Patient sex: F
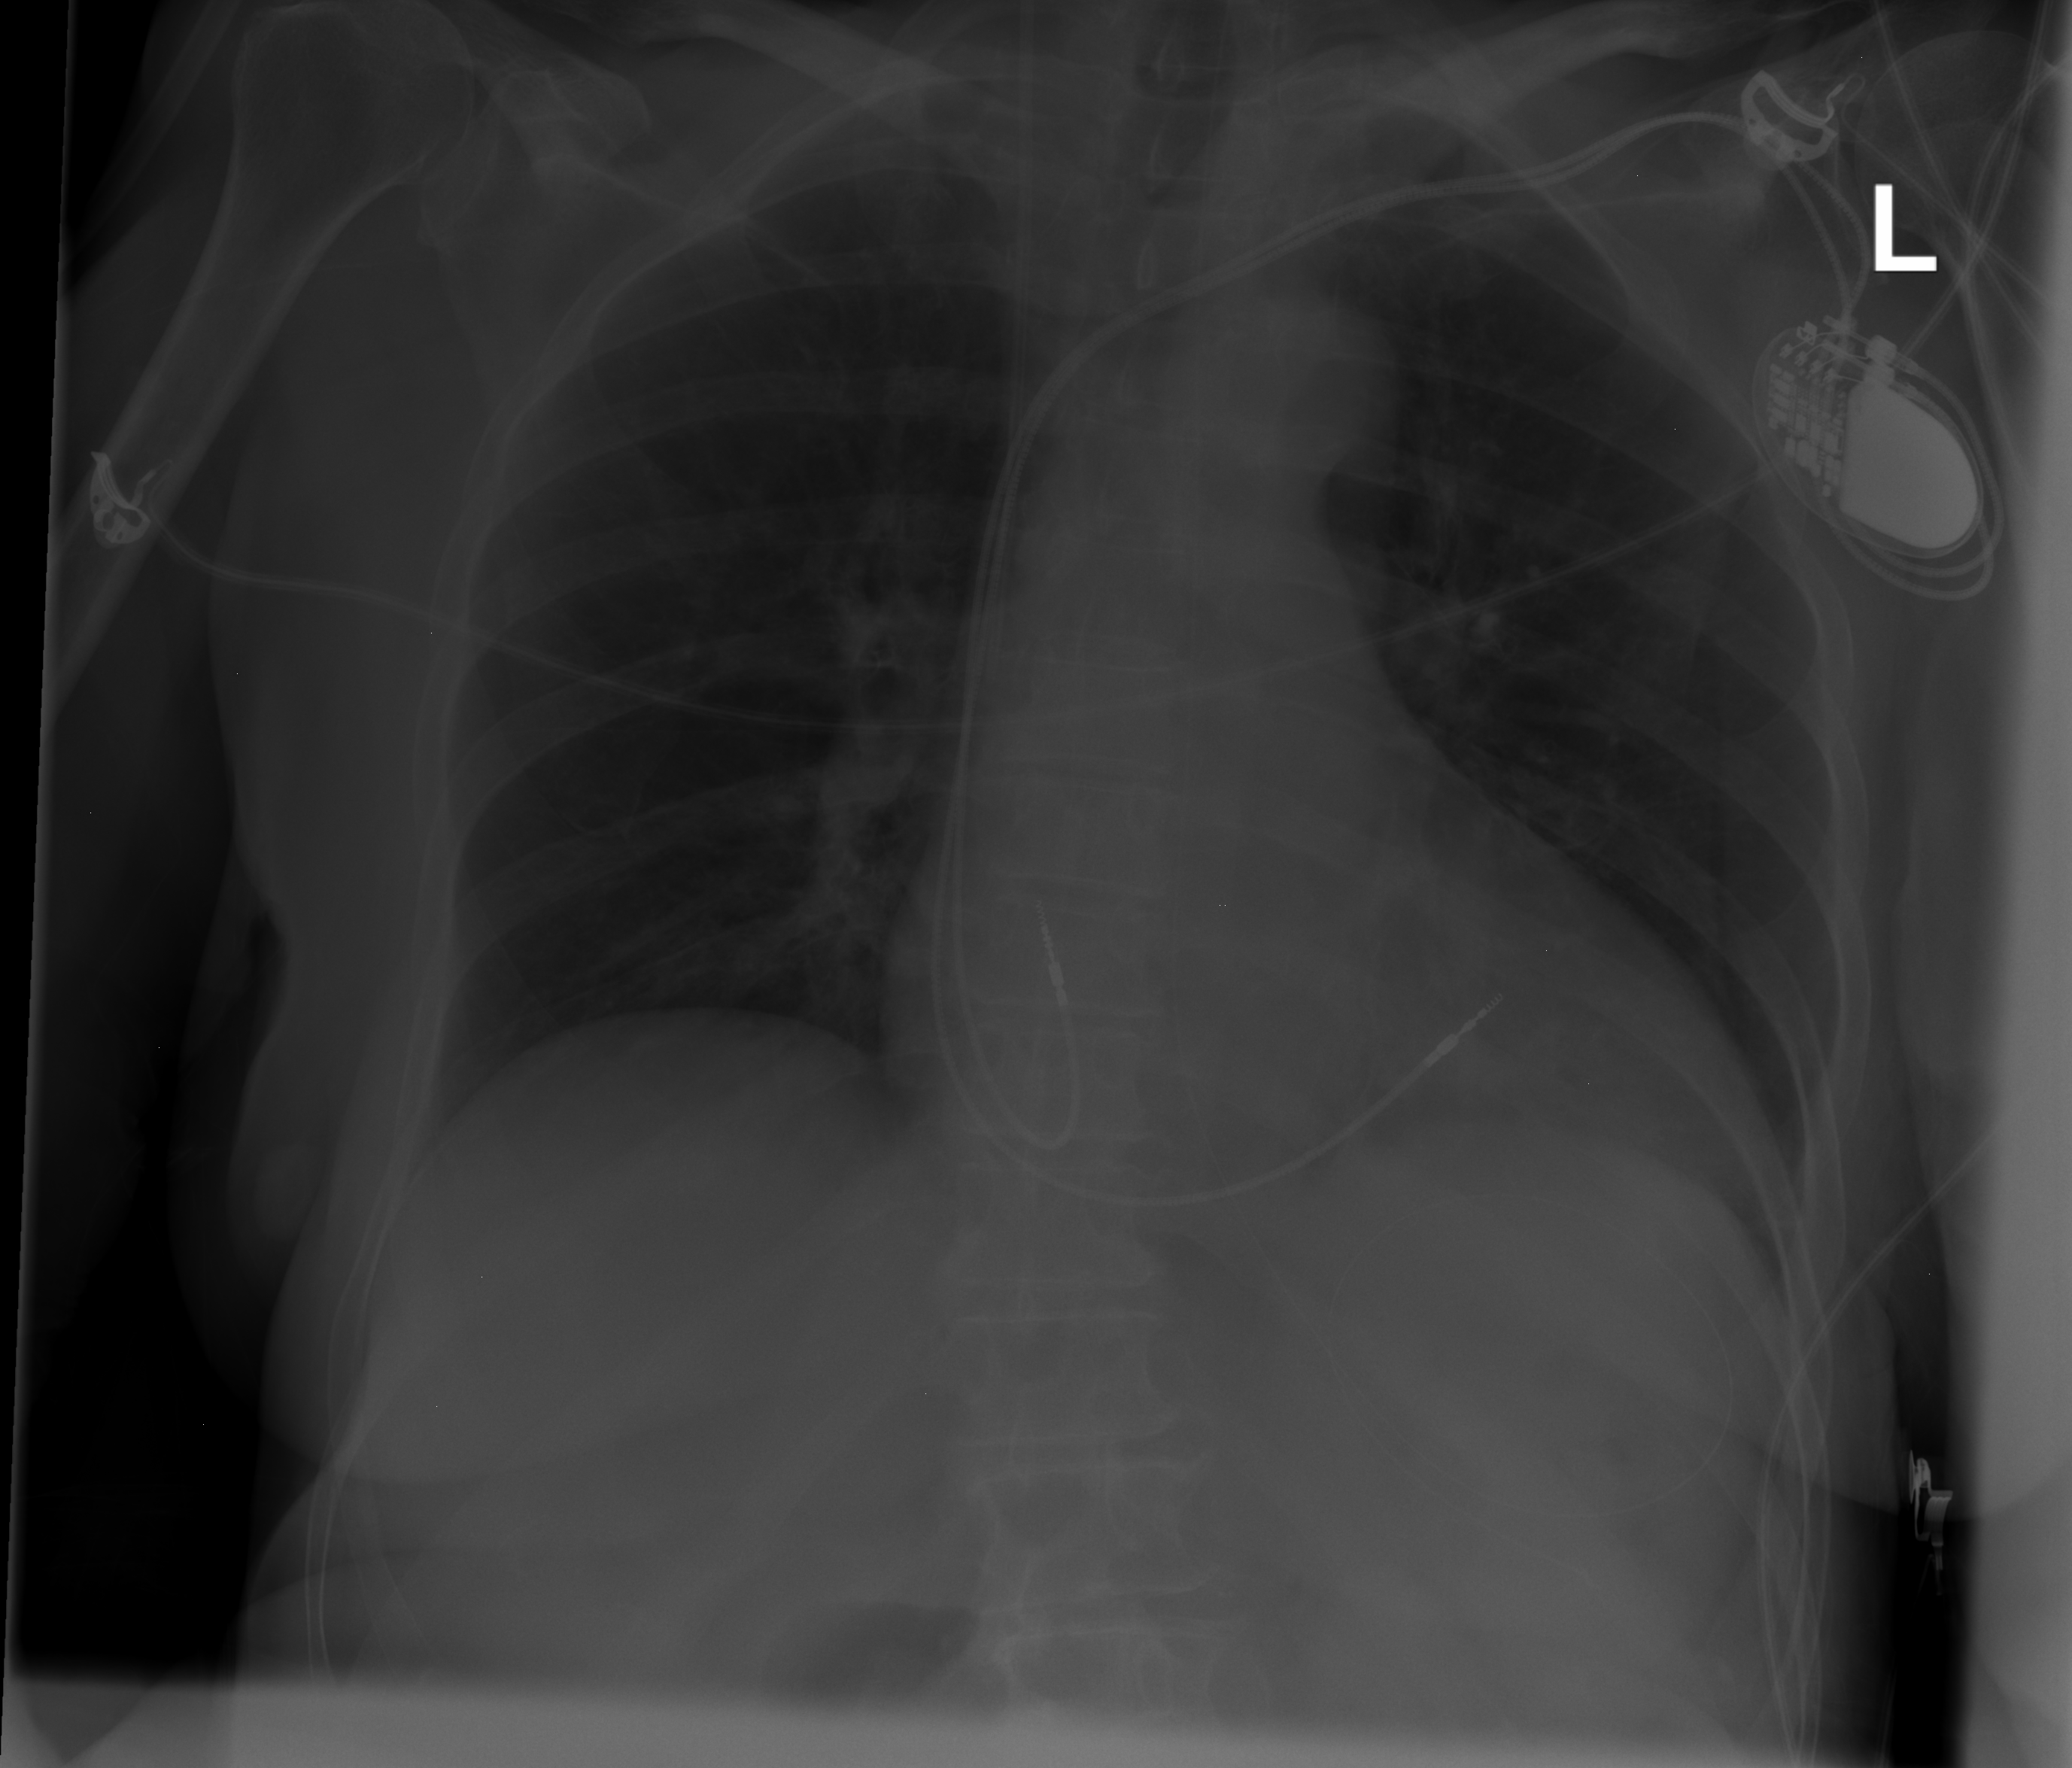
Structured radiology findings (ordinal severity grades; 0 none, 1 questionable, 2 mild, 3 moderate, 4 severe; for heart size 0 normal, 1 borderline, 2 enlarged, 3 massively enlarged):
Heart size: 2
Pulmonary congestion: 0
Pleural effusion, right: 0
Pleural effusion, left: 0
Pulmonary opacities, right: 0
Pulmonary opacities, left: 0
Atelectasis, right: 0
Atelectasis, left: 0